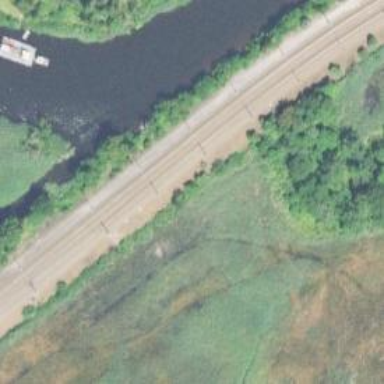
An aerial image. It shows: Railway track with continuous electrified contact line.